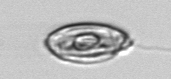
Label: Katodinium_or_Torodinium